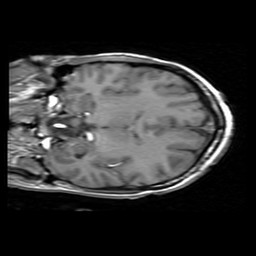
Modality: T1w
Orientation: coronal
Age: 25
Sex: female